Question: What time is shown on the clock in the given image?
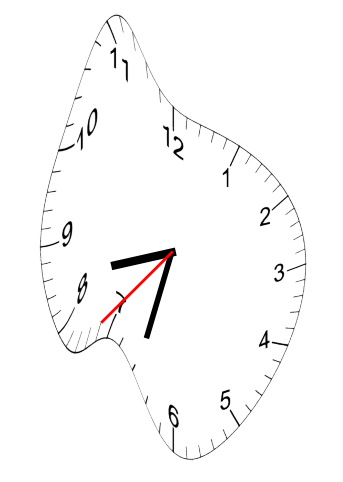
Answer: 08:32:37